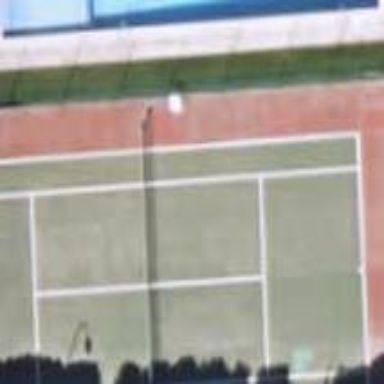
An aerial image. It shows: Tennis court on pitch designated for leisure land.